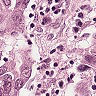
Metastatic tissue present: yes